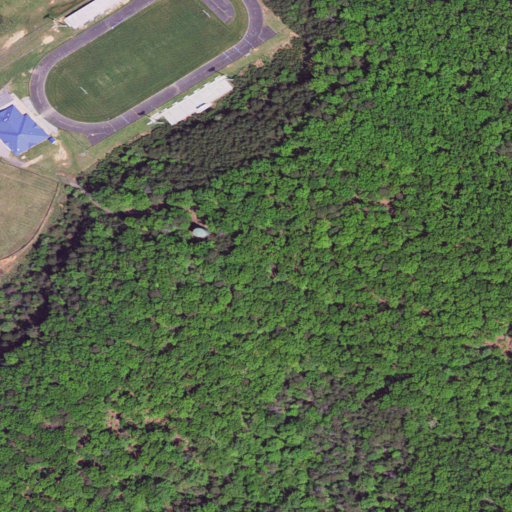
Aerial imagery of ridge(s) in Virginia named Cedar Ridge containing mixed forest, deciduous forest, evergreen forest, low intensity development, open development, medium intensity development, pasture, and high intensity development